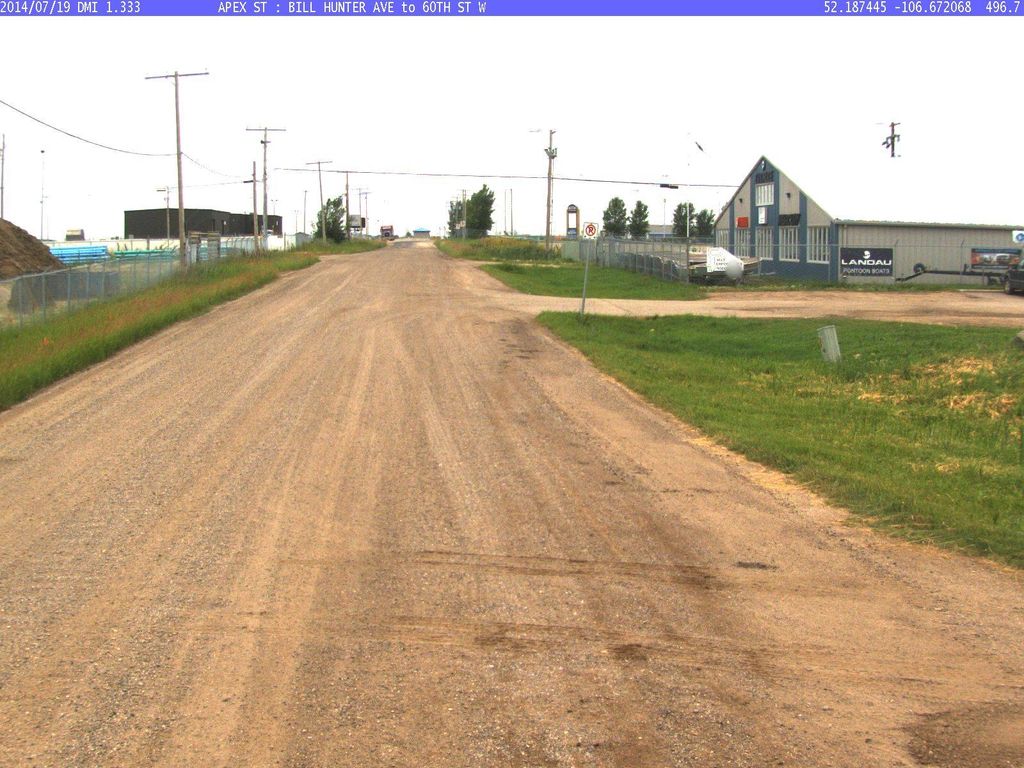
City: saskatoon